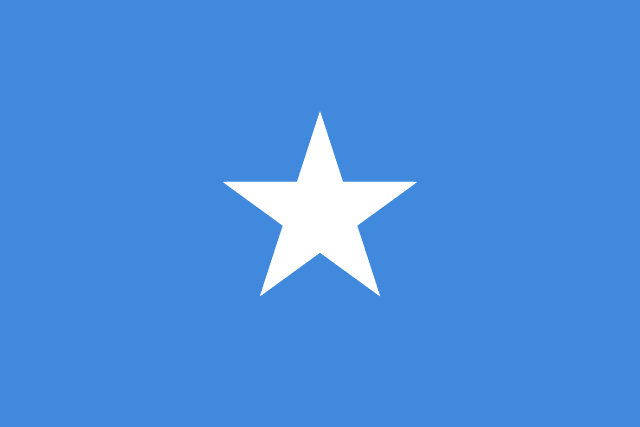
Country: Somalia
Country code: so